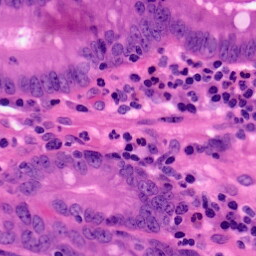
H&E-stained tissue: Pancreatic